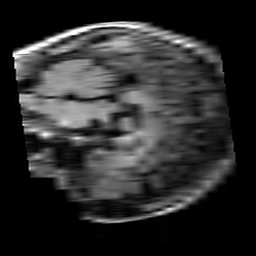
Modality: T1w
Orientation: sagittal
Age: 36
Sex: female
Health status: healthy
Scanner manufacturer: siemens
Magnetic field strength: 3 T
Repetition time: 4.1 s
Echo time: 0.0085 s